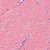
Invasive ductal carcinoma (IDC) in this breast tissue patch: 0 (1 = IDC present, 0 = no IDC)